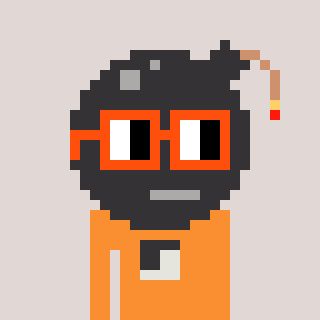
a pixel art character with square orange glasses, a bomb-shaped head and a orange-colored body on a warm background